Question: Some of the windows have clickable buttons or tabs on header in gdb-many-windows-mode such as 'Locals/Registers' or 'Breakpoints/Threads'. Are they tabs? Can I add new one next to them?

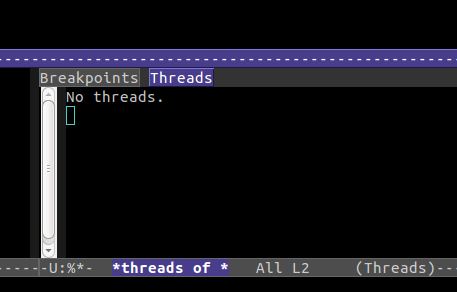
Answer: Buttons.
> When gdb-many-windows is non-nil, the GDB Breakpoints buffer shares its window with the GDB Threads buffer. To switch from one to the other click with Mouse-1 on the relevant button in the header line. If gdb-show-threads-by-default is non-nil, the GDB Threads buffer is the one shown by default.<URL>
If you want to try and add buttons you'd probably have to expand gdb-mi.el. I am not sure whether that is possible without a hassle.